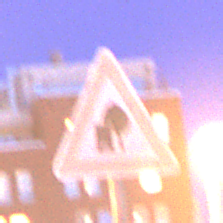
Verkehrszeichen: UnzureichendesLichtraumprofil
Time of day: Night
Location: Outdoor (Urban)
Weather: PartlyCloudy
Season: NotSpecified
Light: Artificial